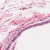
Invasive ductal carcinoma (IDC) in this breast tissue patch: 0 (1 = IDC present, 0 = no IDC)